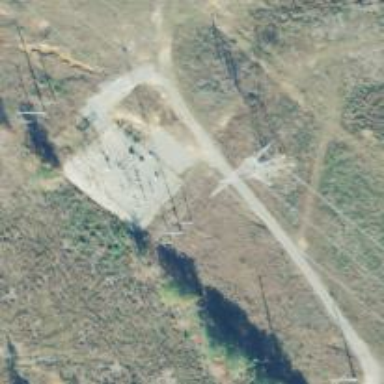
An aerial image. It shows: Power tower that serves as switch.